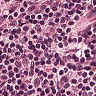
Metastatic tissue present: no